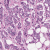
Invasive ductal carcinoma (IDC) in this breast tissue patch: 1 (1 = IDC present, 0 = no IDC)